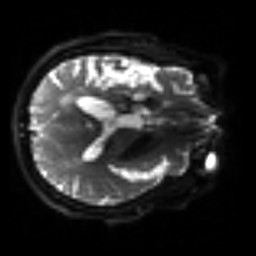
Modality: sbref
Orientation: axial
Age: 59
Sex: male
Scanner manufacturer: siemens
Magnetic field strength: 3 T
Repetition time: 3.2 s
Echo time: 0.081 s